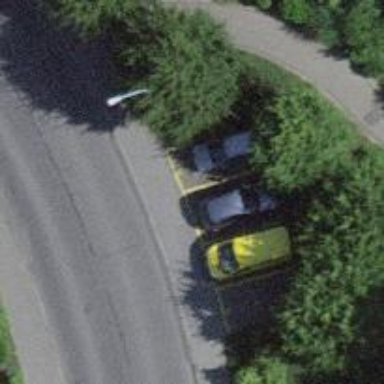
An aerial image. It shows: Parking available on the street side.